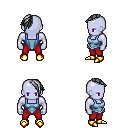
a pixel art fantasy rpg character, male body template, dark elf, purple skin, blue vest, red pants, gray long mohawk hairstyle, gold boots, four views (front, back, left, right), 2x2 character sprite sheet, small pixel art, hard edges, no anti-aliasing